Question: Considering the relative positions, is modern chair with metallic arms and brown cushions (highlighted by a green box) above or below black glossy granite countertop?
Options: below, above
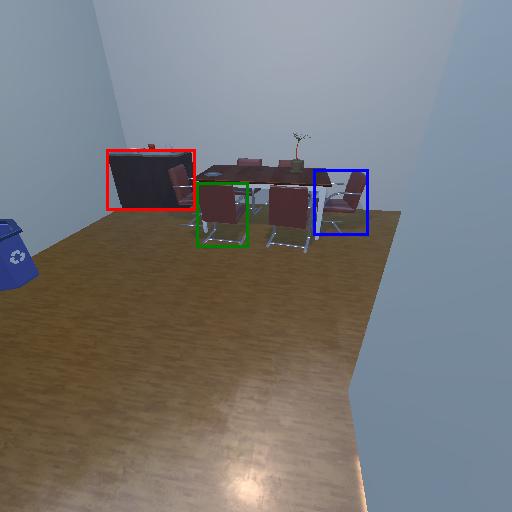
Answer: below